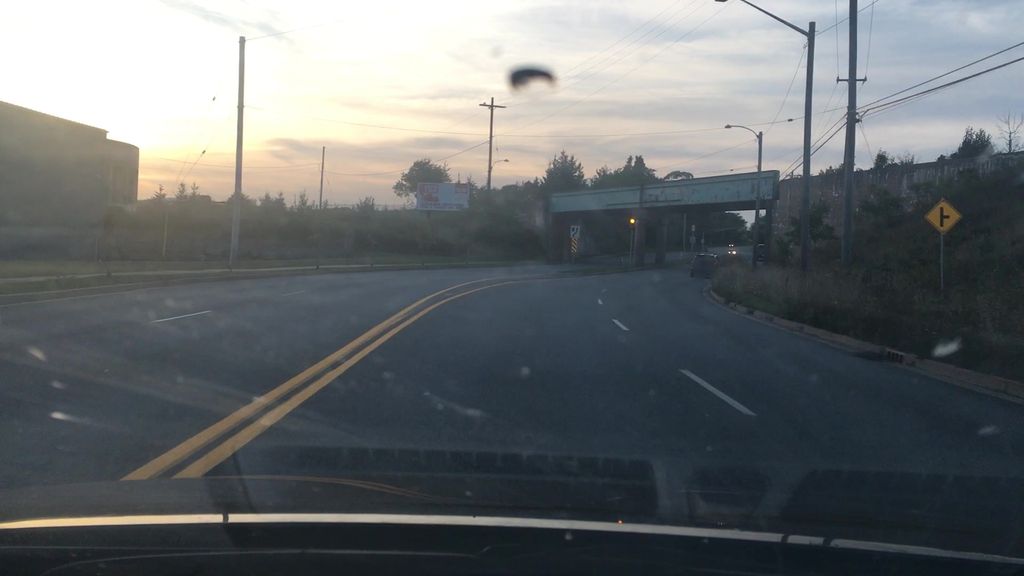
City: halifax